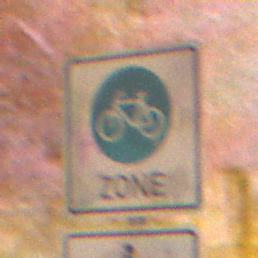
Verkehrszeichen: BeginnFahrradzone
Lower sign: EinspurigeFahrzeugeFrei3
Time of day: Night
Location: Outdoor (Nature)
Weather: Clear
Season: NotSpecified
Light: Natural